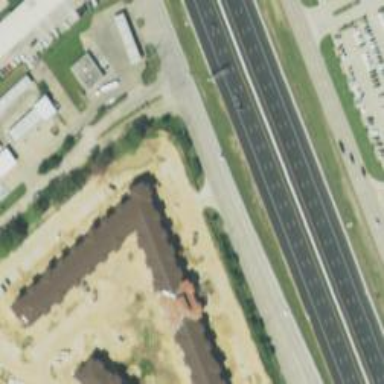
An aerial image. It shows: Secondary road with frontage road alongside.